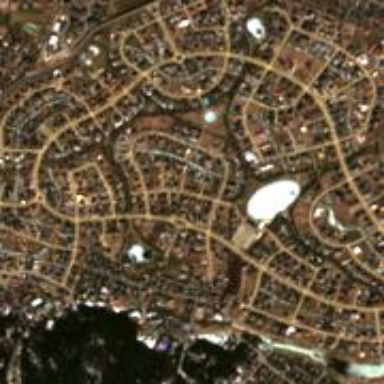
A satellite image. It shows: Residential area within neighborhood.